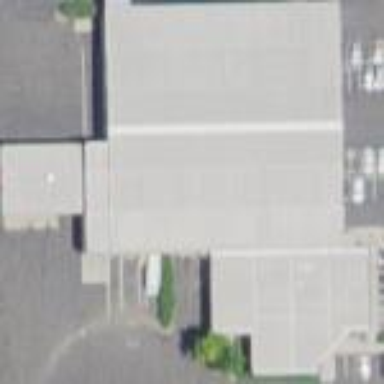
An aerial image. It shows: Transportation building.